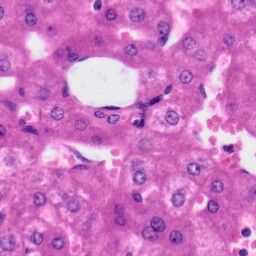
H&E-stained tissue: Liver